Chest X-ray. View position: AP
Patient age: 65
Patient sex: M
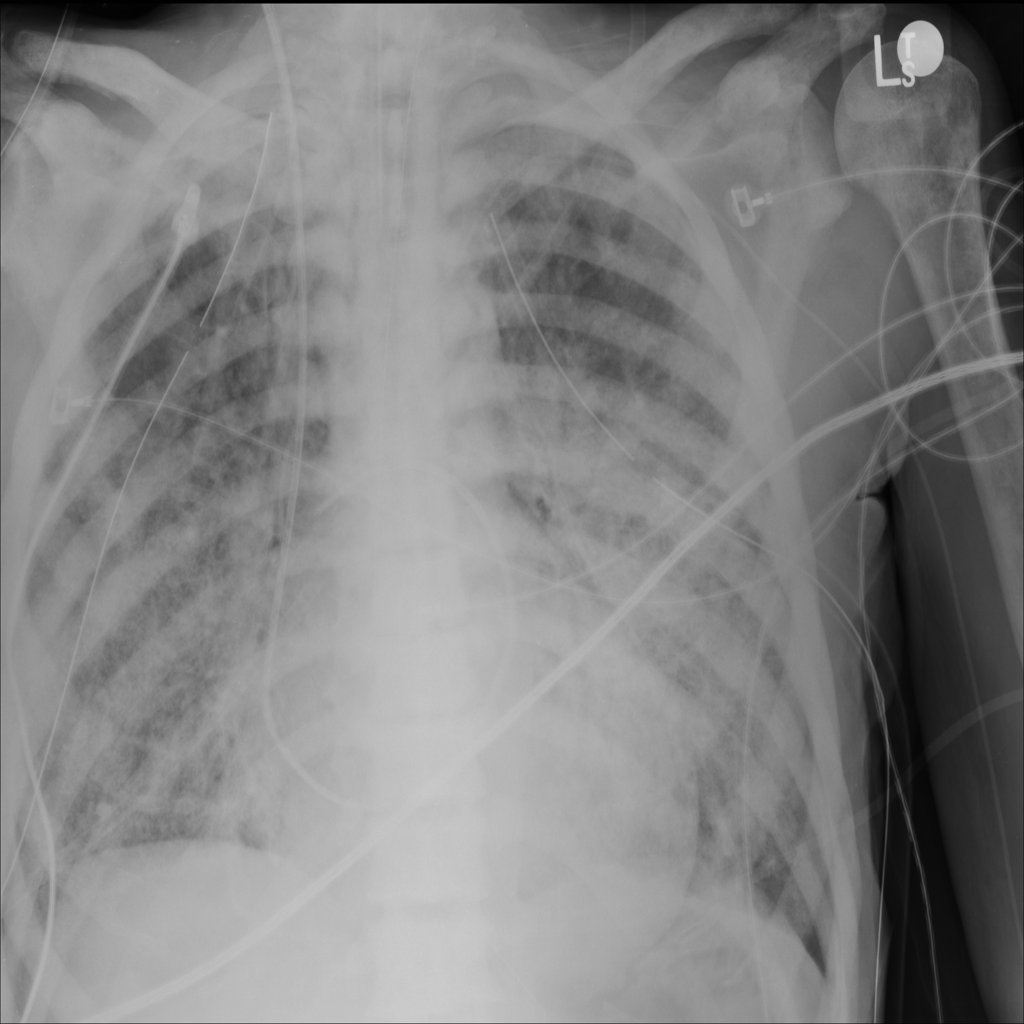
Finding: Pneumothorax